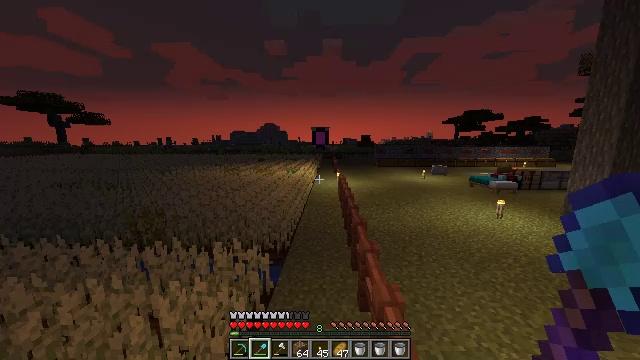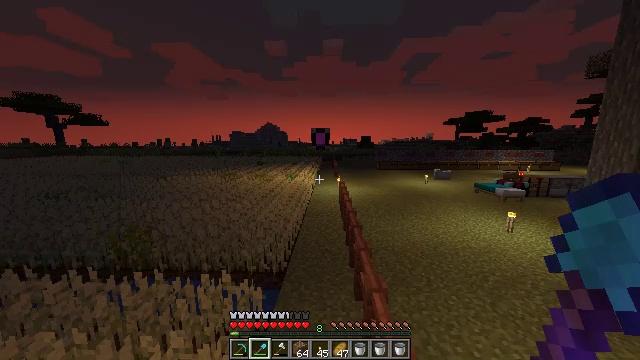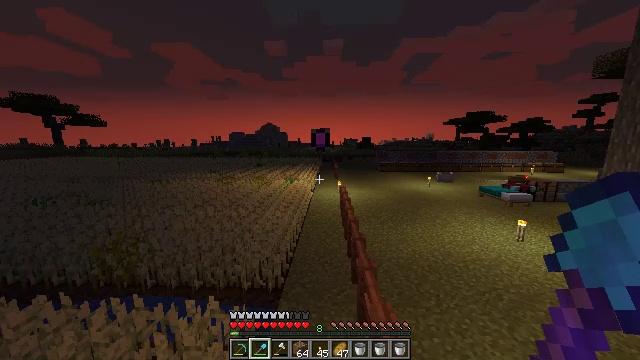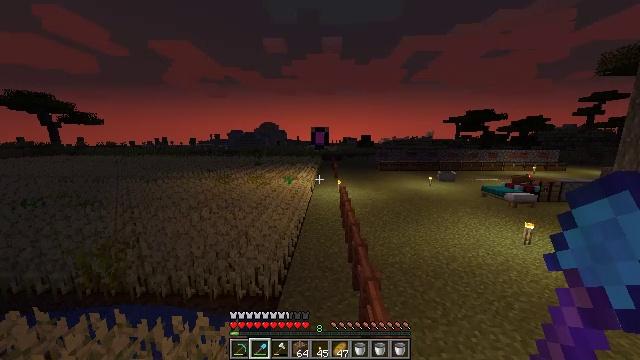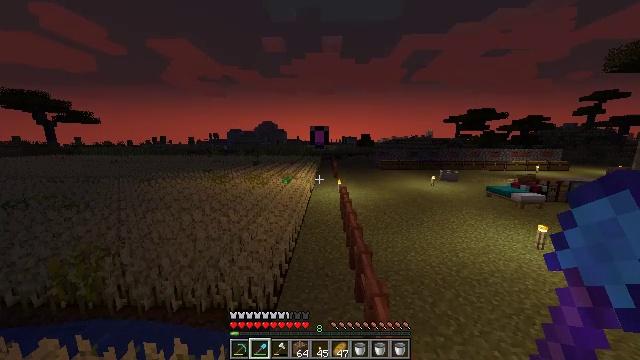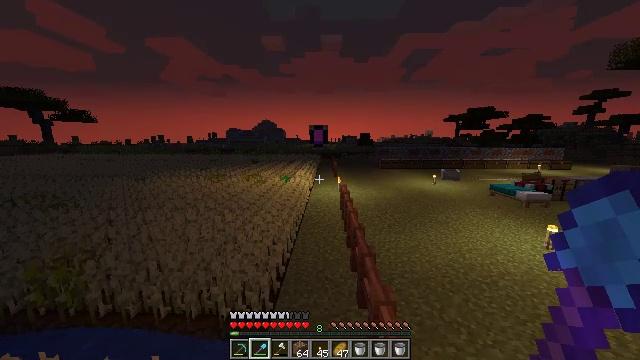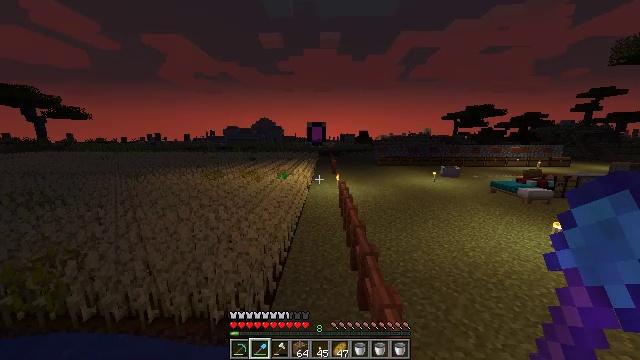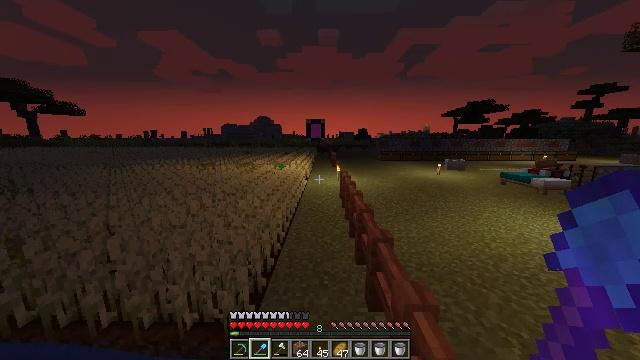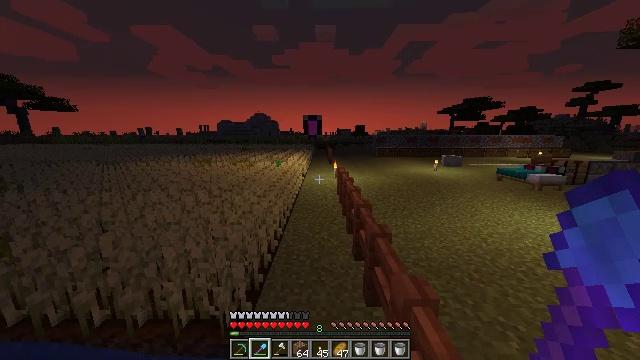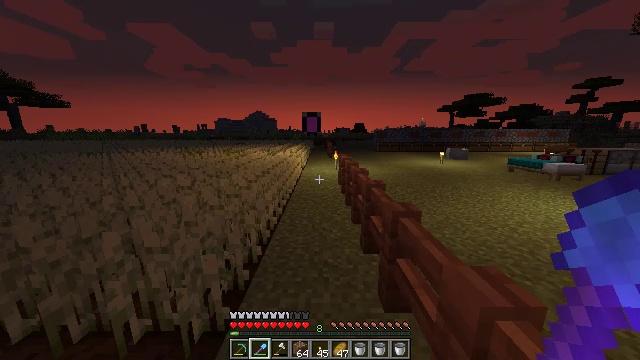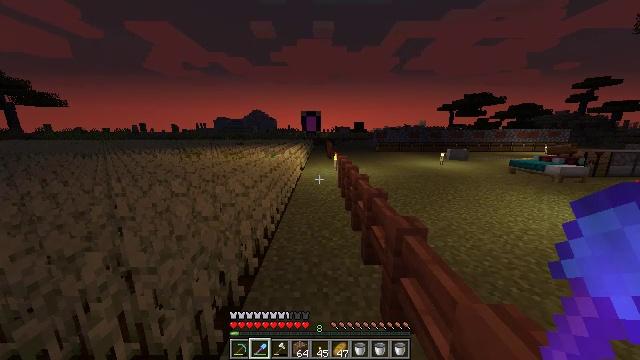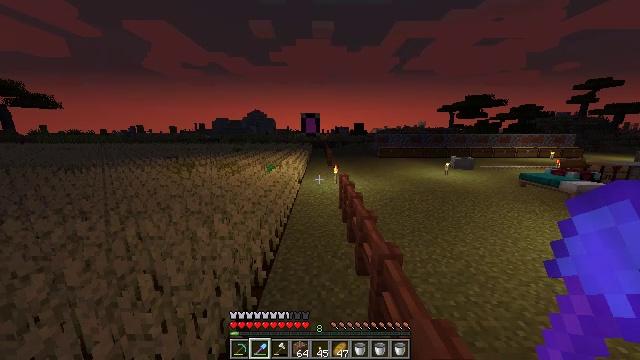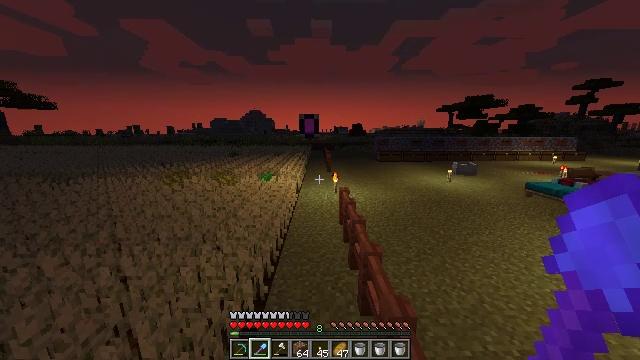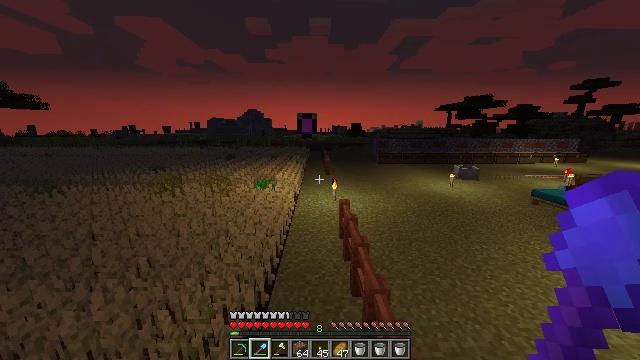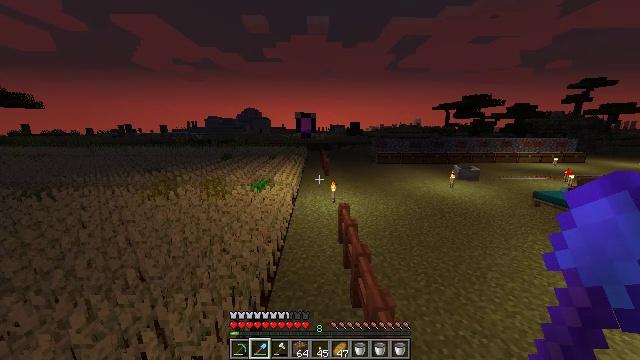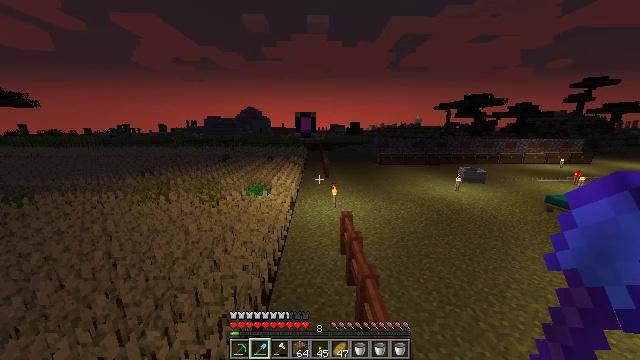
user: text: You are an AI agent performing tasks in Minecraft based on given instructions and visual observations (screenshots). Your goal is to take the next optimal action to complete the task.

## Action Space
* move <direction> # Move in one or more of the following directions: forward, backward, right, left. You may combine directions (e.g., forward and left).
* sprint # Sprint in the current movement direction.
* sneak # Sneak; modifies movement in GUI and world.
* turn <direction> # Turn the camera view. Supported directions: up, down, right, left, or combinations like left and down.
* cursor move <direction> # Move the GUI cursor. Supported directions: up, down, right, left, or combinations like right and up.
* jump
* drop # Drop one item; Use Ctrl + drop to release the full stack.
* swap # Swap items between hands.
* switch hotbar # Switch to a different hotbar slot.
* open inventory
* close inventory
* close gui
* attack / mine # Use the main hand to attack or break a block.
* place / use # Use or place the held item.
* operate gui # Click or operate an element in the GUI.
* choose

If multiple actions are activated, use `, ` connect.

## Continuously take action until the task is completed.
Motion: motion action
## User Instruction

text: Mine the sugar cane near rivers.
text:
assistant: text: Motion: move forward, sprint, jump
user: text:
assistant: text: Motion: move forward, sprint, jump
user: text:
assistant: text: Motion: move forward, sprint, jump
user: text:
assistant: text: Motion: move forward, sprint, jump
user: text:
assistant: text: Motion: move forward, sprint, jump
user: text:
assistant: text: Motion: move forward, sprint, jump
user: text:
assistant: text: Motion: move forward, sprint, jump
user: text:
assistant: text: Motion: move forward, sprint, jump
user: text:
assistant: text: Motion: move forward, sprint, jump
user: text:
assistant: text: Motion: move forward, sprint, jump
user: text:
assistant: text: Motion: move forward, sprint, jump
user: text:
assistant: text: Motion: move forward, sprint, jump
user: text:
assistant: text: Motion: move forward, sprint, jump
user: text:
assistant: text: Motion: move forward, sprint, jump
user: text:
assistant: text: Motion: move forward, sprint, jump
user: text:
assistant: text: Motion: move forward, sprint, jump
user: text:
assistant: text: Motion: move forward, sprint, jump
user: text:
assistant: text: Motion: move forward, sprint, jump
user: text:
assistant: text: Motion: move forward, sprint, jump
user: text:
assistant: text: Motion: move forward, sprint, turn right, jump
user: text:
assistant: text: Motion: move forward, sprint, jump
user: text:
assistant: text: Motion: move forward, sprint, jump
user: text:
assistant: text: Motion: move forward, sprint, jump
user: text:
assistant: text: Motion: move forward, sprint, jump
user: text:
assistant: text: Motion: move forward, sprint, jump
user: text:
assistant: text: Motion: move forward, sprint, turn right and down, jump
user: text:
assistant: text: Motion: move forward, sprint, turn right and down, jump
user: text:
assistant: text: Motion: move forward, sprint, turn right, jump
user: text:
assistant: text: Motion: move forward, sprint, turn right, jump
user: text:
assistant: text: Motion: move forward, sprint, turn right, jump